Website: walmart
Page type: newsletter-management
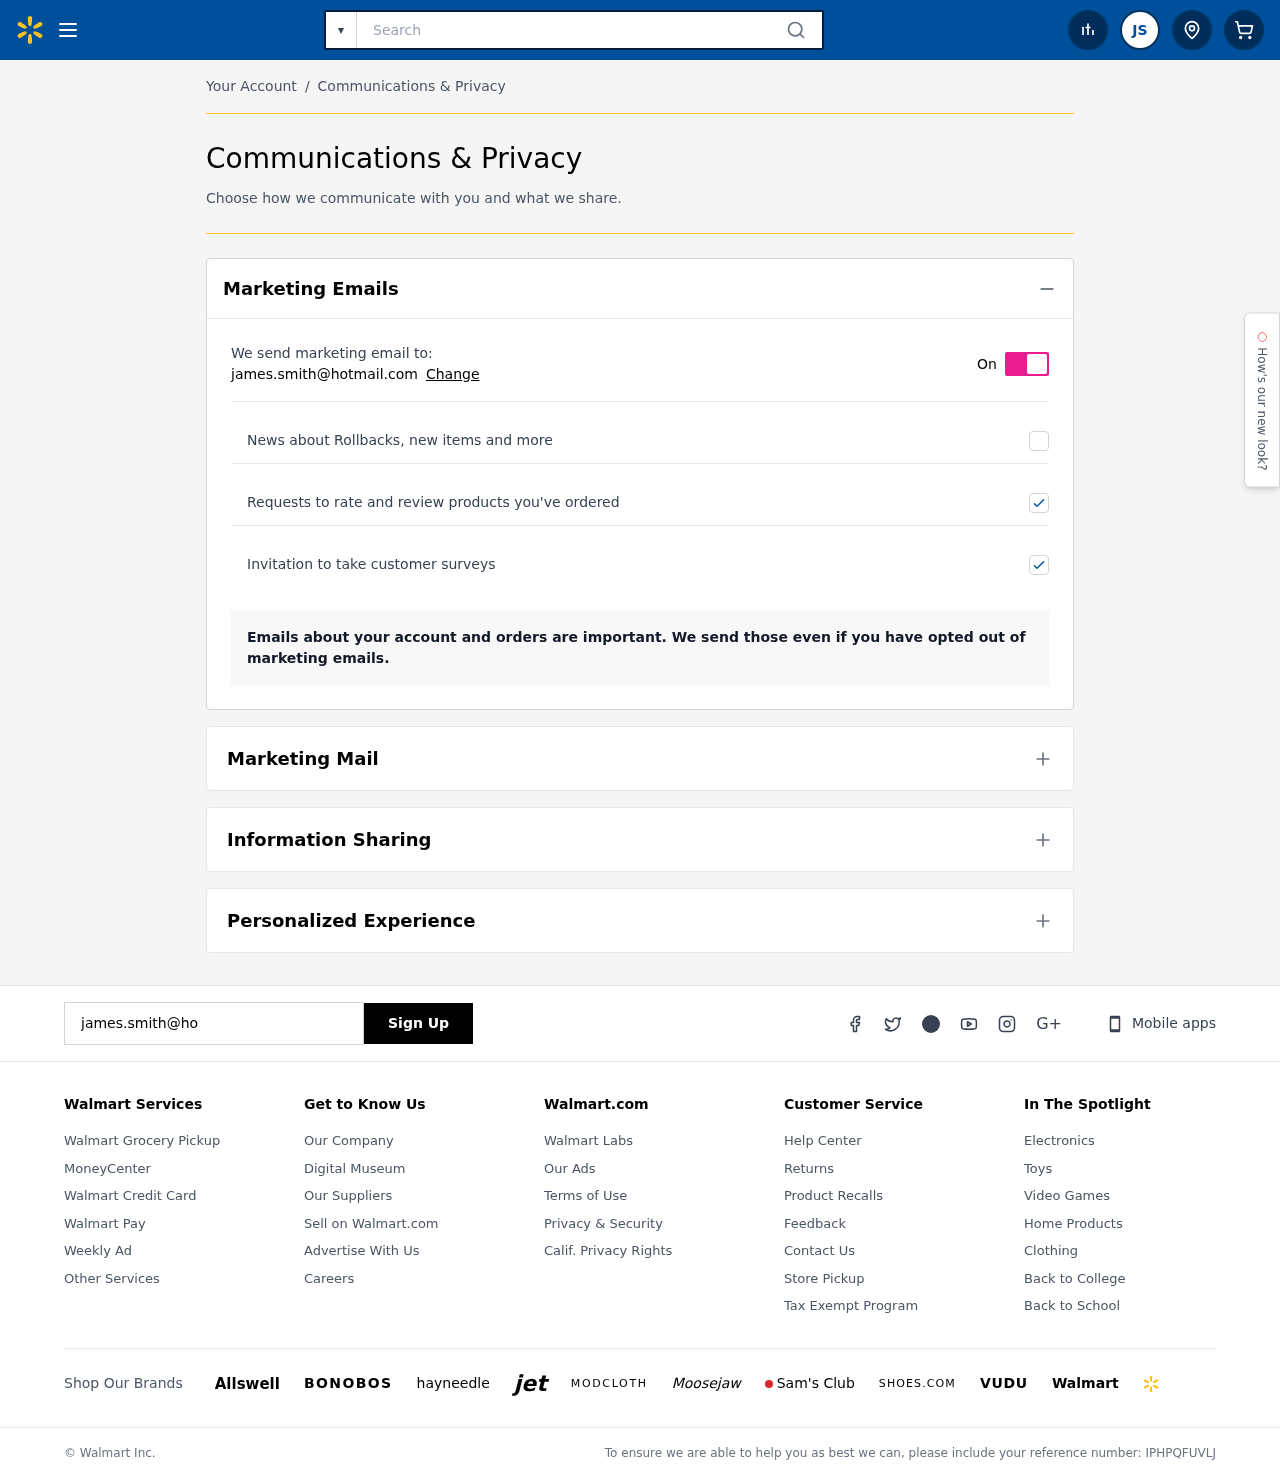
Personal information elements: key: PII_EMAIL
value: james.smith@hotmail.com
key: PII_INITIALS
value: JS
Search elements: key: HEADER_SEARCH
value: Search